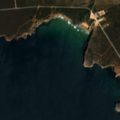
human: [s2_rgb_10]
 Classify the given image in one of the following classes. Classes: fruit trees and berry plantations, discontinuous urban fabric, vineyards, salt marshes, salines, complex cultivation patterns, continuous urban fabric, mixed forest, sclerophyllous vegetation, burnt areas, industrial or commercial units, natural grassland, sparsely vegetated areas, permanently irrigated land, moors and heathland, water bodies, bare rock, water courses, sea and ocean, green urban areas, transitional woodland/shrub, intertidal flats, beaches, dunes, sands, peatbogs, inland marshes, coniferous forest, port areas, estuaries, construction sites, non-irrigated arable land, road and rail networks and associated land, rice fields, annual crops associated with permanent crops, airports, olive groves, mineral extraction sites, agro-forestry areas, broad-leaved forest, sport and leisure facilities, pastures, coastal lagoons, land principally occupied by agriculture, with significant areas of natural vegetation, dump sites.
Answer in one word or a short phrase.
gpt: non-irrigated arable land, natural grassland, sclerophyllous vegetation, sea and ocean